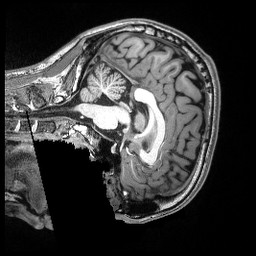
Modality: T1w
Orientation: sagittal
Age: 20
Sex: male
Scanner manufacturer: siemens
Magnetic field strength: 3 T
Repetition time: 2.53 s
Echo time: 0.0033 s